Question: I had a branch 'devel' from which I branched out 'A' topic branch in the past.
'devel' was always intended to be the parent of 'A' (everything 'devel' had/hadn't should reflect in 'A'). After a long time, I've added some files to '.gitignore' and <URL>
Now I'm trying to merge 'devel' back into 'A' again.. to reflect those changes ('.gitignore'ed files from it) but it gives me a merge conflict in those ignored files. I don't want those ignored files in 'A'. How do I tell that to git?
screenshot if it helps...

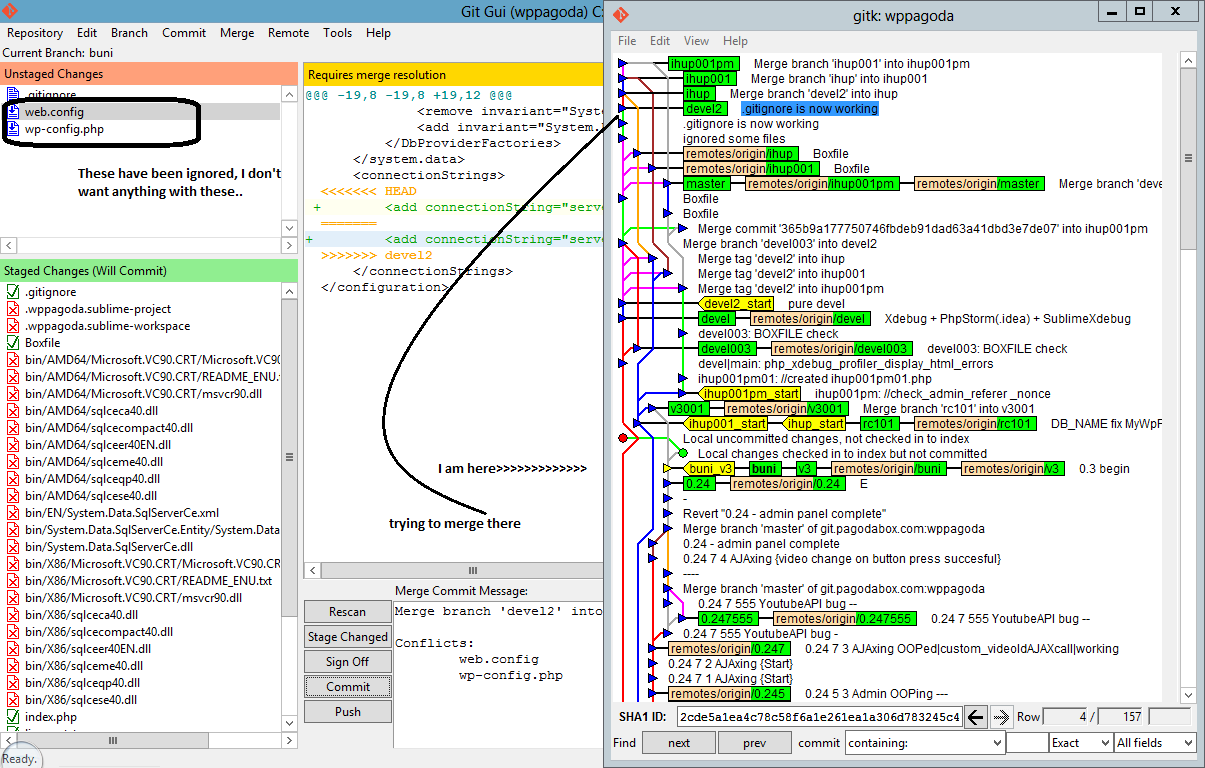
Answer: I would rather, before merging 'devel' to 'A', making sure all 'devel' ignored files are ignored as well in 'A'.
The trick for that is to remove from the index of 'A' , update the '.gitignore' content, and add everything back!
'''
git checkout A
# update the .gitignore file from devel in A
git checkout devel -- .gitignore
# remove/add everything
git rm --cached -r .
git add .
git commit -m "new commit with devel gitignore files out"
# then
git merge devel
'''